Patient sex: F
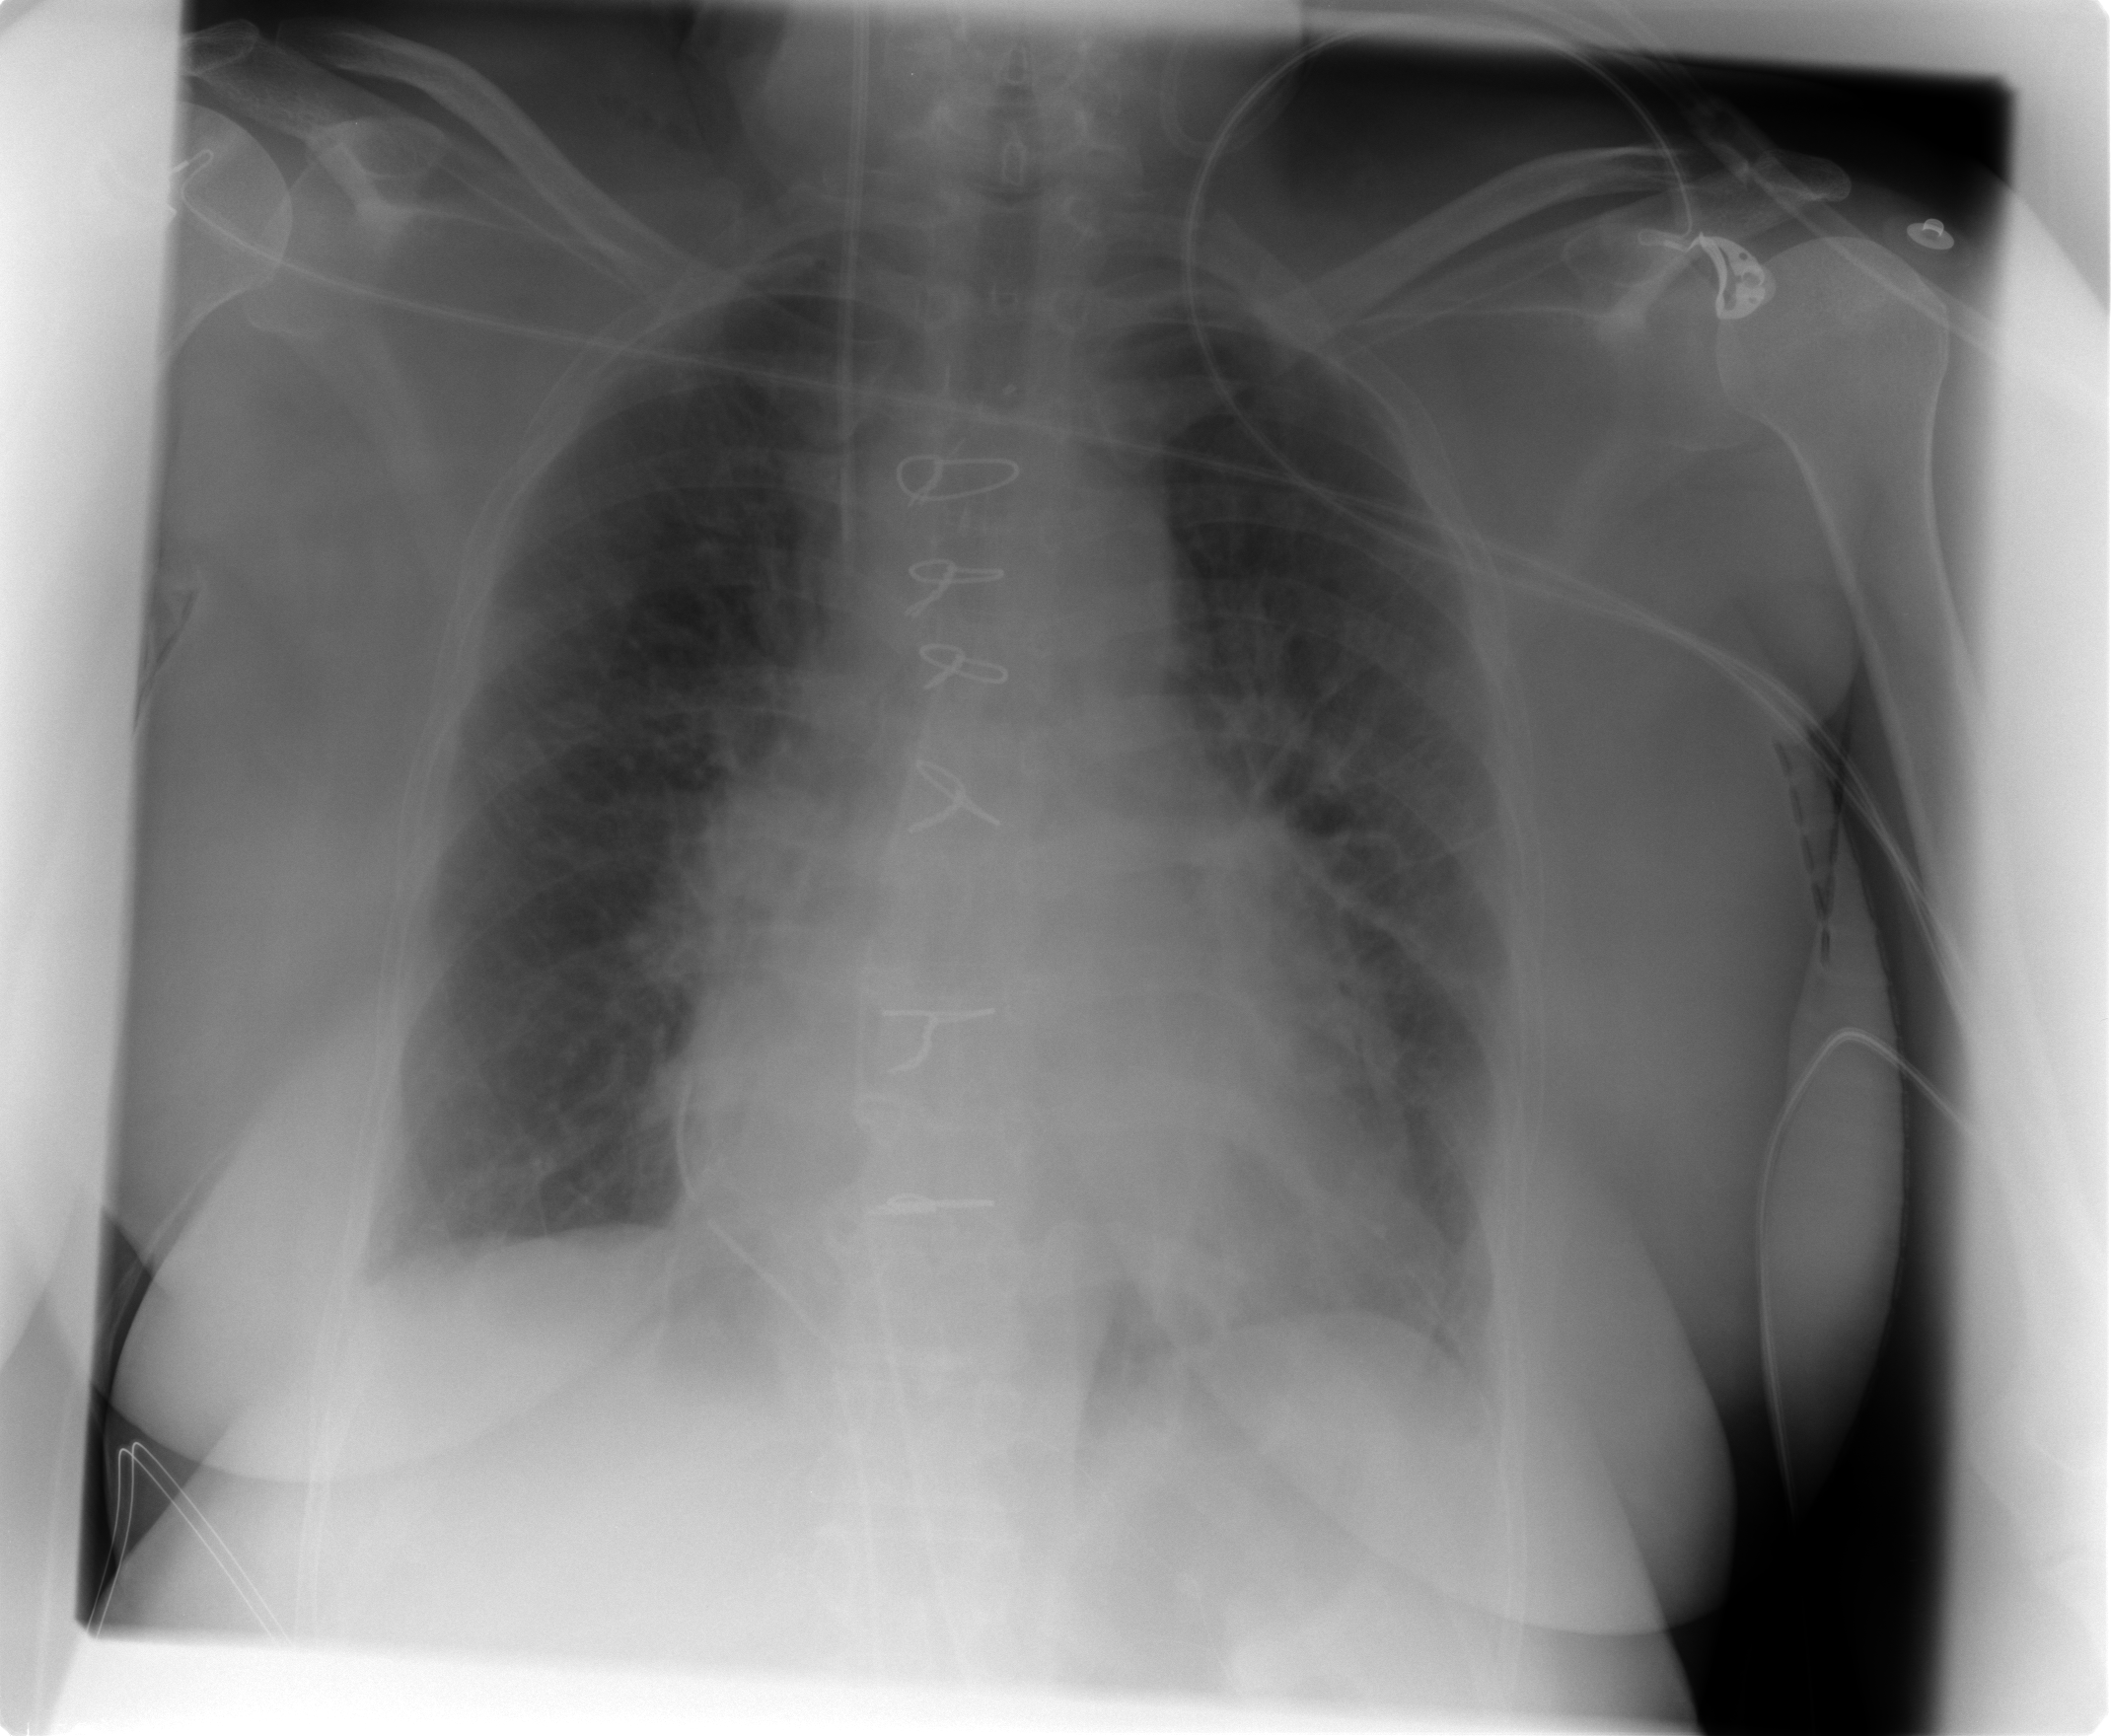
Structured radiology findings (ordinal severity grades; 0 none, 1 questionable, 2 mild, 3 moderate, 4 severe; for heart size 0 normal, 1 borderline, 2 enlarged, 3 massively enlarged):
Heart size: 0
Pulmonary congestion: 2
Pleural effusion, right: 0
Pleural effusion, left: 1
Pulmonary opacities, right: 1
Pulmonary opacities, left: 1
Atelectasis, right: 0
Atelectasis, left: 0